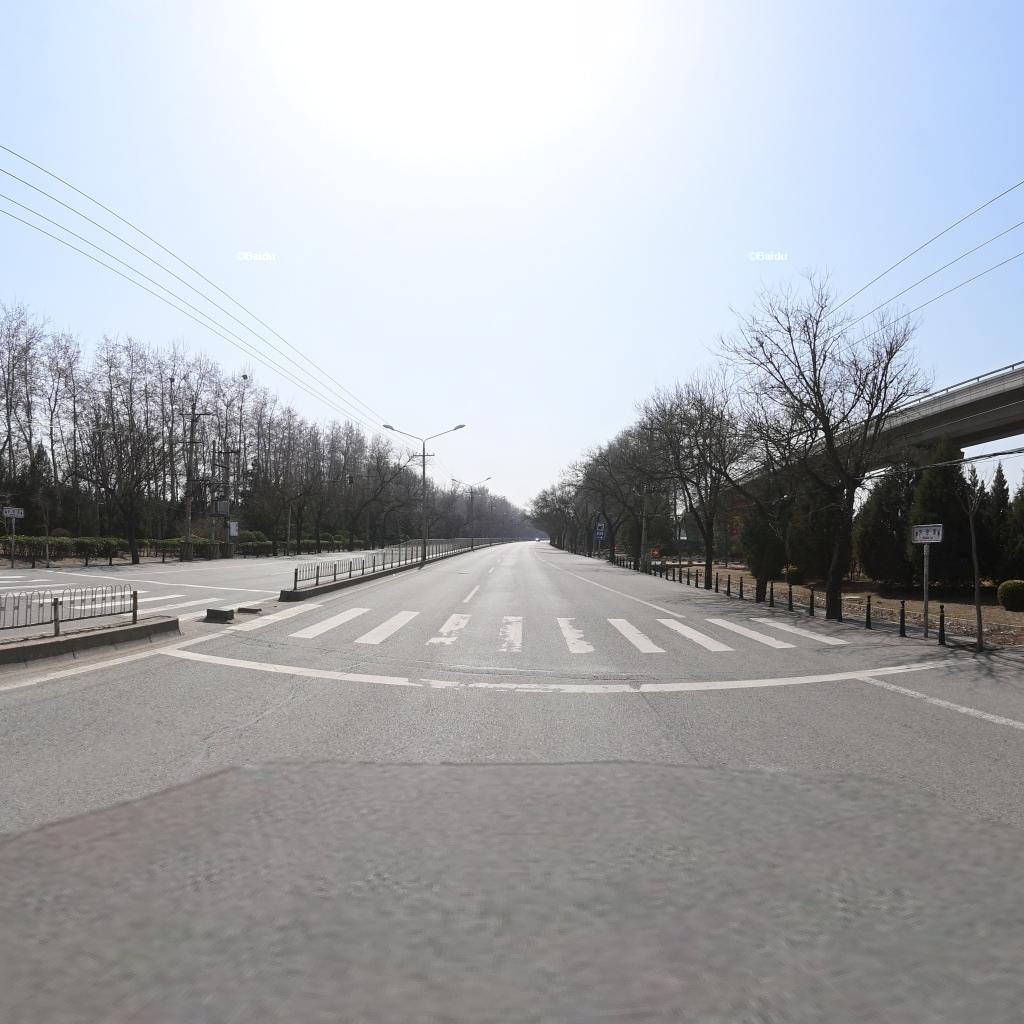
Region: Chaoyang
Road damage annotations: longitudinal crack, longitudinal patch, transverse crack